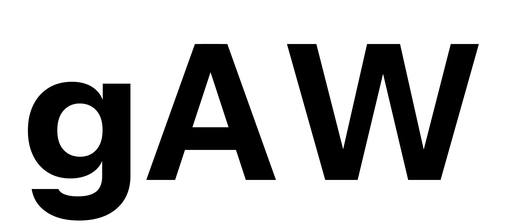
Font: InstrumentSans_Bold